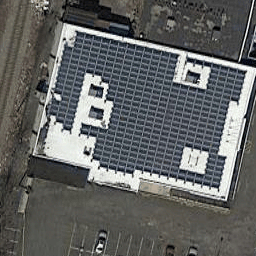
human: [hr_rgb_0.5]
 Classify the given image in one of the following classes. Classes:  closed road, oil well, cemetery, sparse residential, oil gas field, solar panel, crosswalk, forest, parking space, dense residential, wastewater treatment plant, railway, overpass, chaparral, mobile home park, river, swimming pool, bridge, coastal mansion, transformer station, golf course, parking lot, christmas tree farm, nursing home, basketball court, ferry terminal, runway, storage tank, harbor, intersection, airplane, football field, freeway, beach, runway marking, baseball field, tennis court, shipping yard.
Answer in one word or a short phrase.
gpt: solar panel